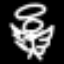
Label: angel